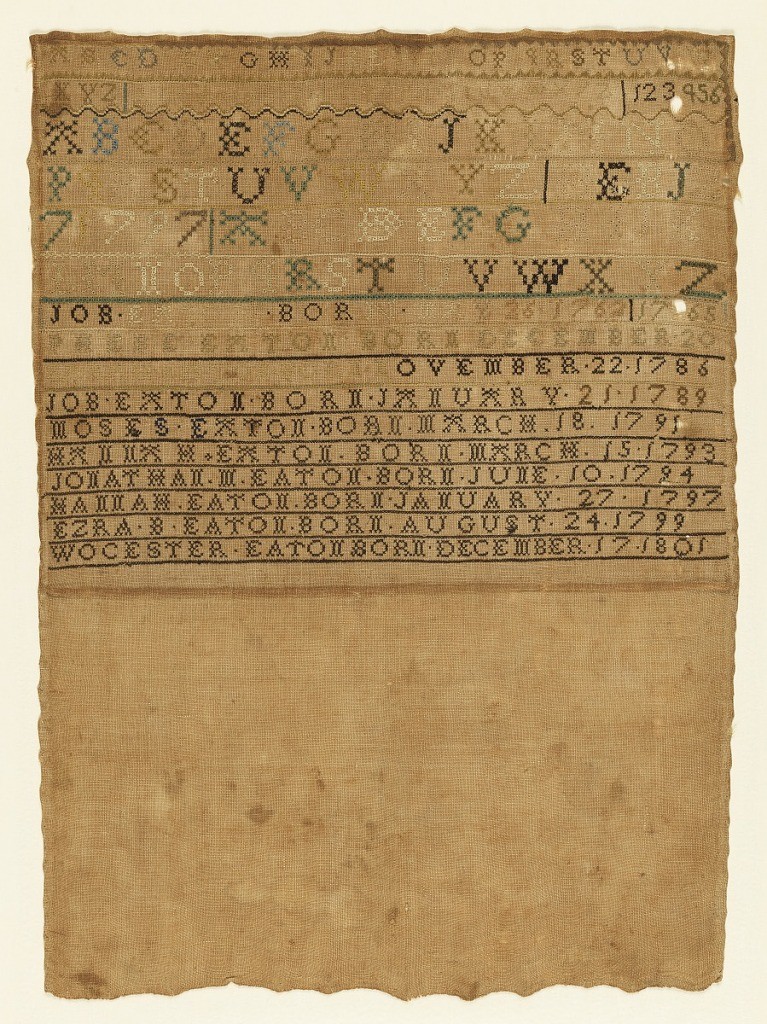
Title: Sampler
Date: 1797
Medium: silk embroidery on linen foundation Technique: embroidered in counted cross, eye, and satin stitches on plain weave foundation
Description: Bands of alphabets and numerals, 1797, then a record of the births in the Eaton family:
Job Eaton born May 26 1762/1765
Phebe Eaton born December 20
Sarah Eaton born November 22 1786
Job Eaton born January 21 1789
Moses Eaton born March 18 1791
Hannah Eaton born March 15 1793
Jonathan M. Eaton born June 10 1794
Hanna Eaton born January 27 1797
Ezra B. Eaton born August 24 1799
Wocester Eaton born December 17 1801

Bottom portion is incomplete. The sampler was begun in 1797, and added to in the early 19th century